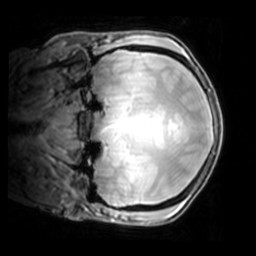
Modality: PDw
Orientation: coronal
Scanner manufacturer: philips
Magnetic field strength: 7 T
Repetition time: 0.008 s
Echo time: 0.001974 s